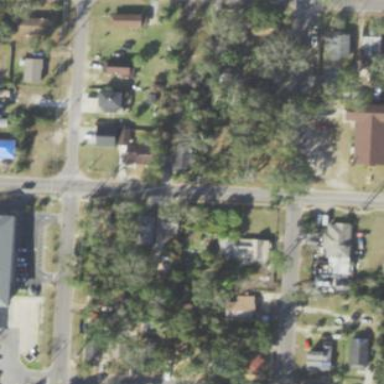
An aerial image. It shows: This residential area consists of single-family homes.